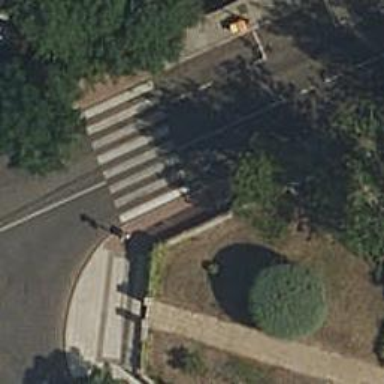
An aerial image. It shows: Zebra crossing on the road.